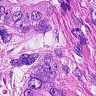
Metastatic tissue present: yes